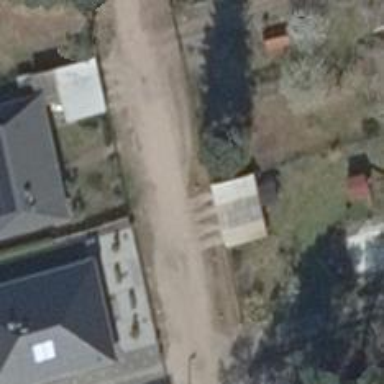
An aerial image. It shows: Residential road with compacted surface.